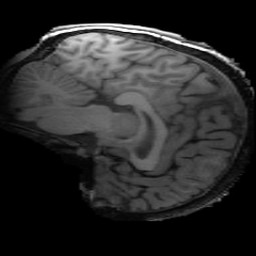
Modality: T1w
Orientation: sagittal
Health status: ill
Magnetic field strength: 3 T